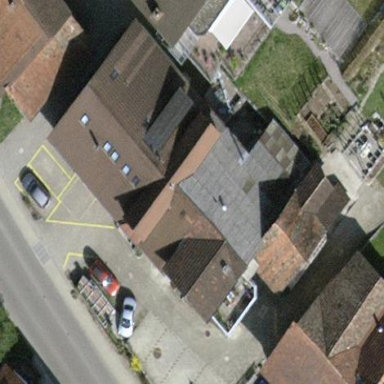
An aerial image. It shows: Terrace building.